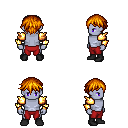
a pixel art fantasy rpg character, male body template, dark elf, purple skin, gold arm armor, red pants, dark blonde short bangs hairstyle, black shoes, four views (front, back, left, right), 2x2 character sprite sheet, small pixel art, hard edges, no anti-aliasing